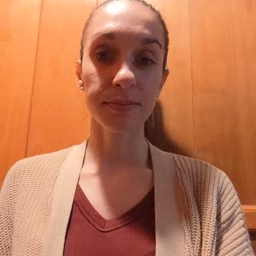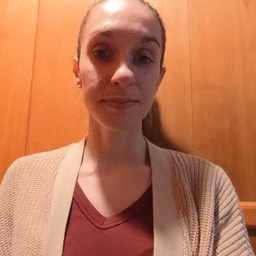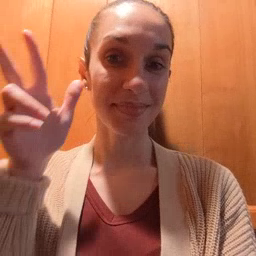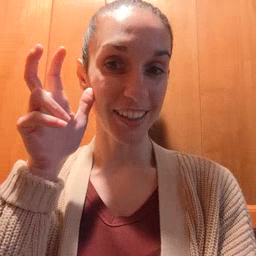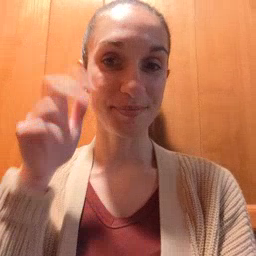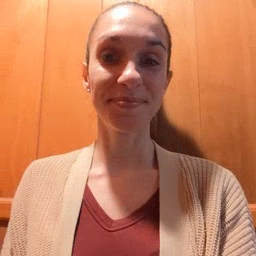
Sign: hear